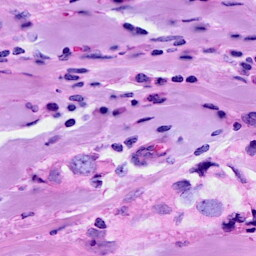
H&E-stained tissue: Breast